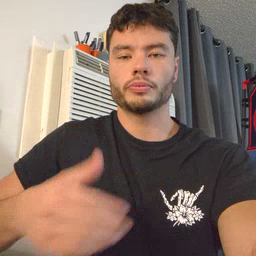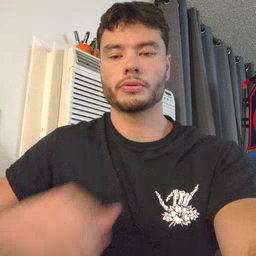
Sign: room